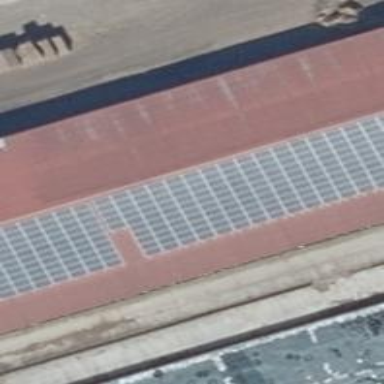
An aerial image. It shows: Solar photovoltaic panel generator producing electricity in small installation.